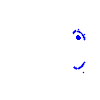
Particle: electron